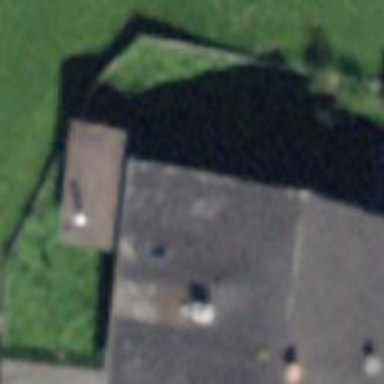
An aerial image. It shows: Residential building.